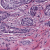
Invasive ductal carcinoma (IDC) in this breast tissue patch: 0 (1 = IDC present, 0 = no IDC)